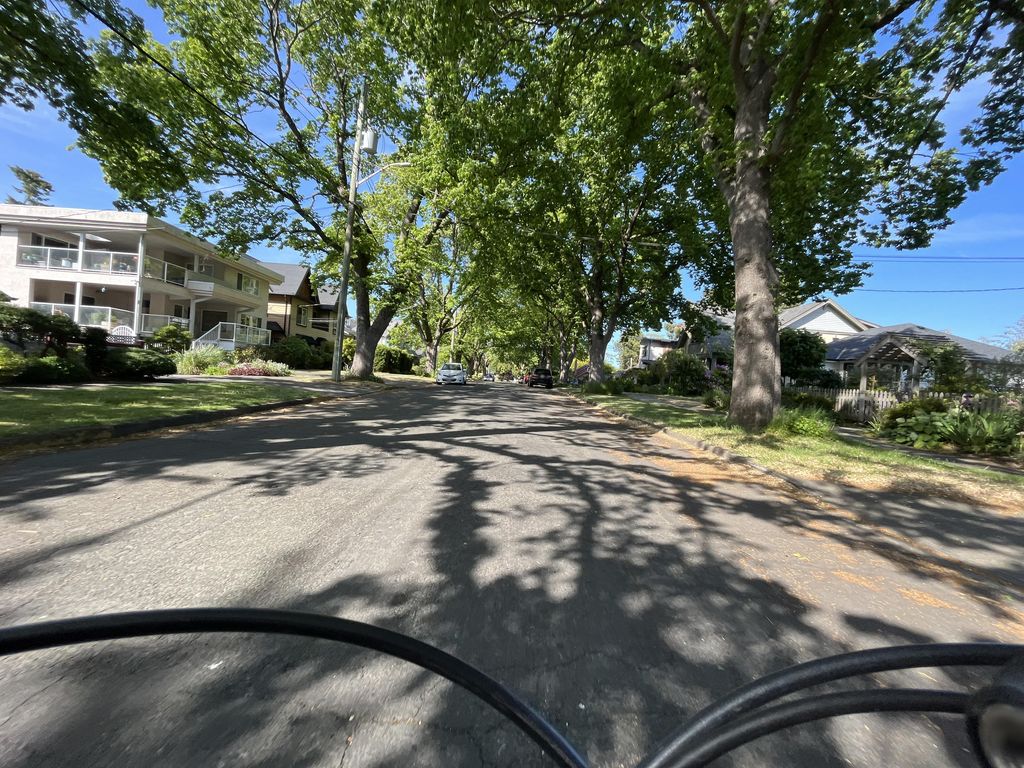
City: victoria